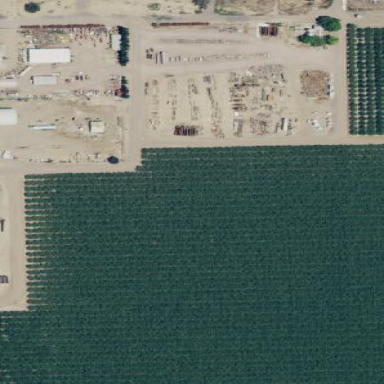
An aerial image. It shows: Almond orchard with rows of almond trees.